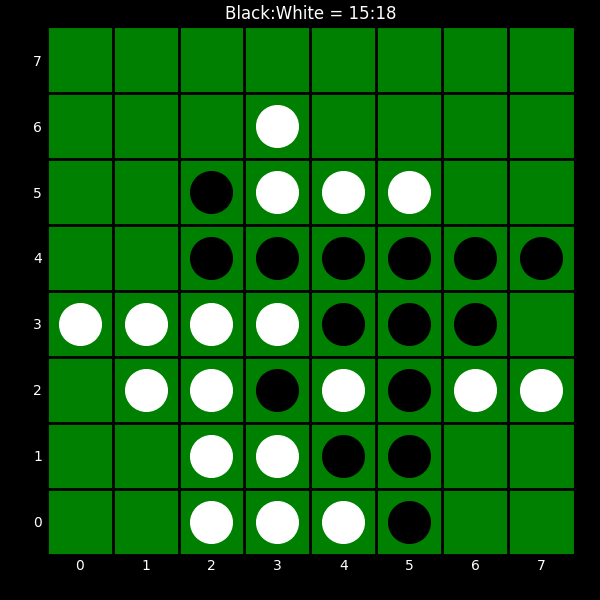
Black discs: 15
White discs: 18